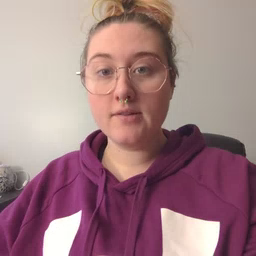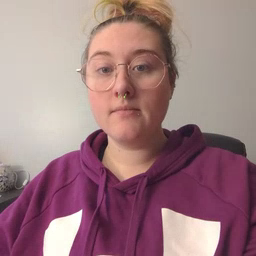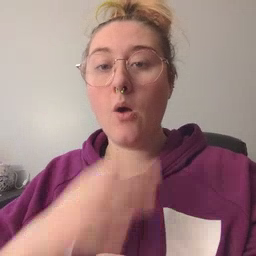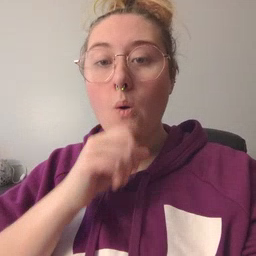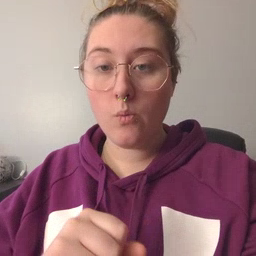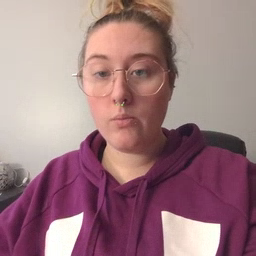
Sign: old